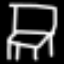
Label: chair